Question: Find the horizontal coordinate of the first time the ball hits the ground. The result is rounded down to the nearest integer. Note that when a collision occurs, there is no horizontal energy loss, and the vertical speed is reduced to 0.9 times the original speed.
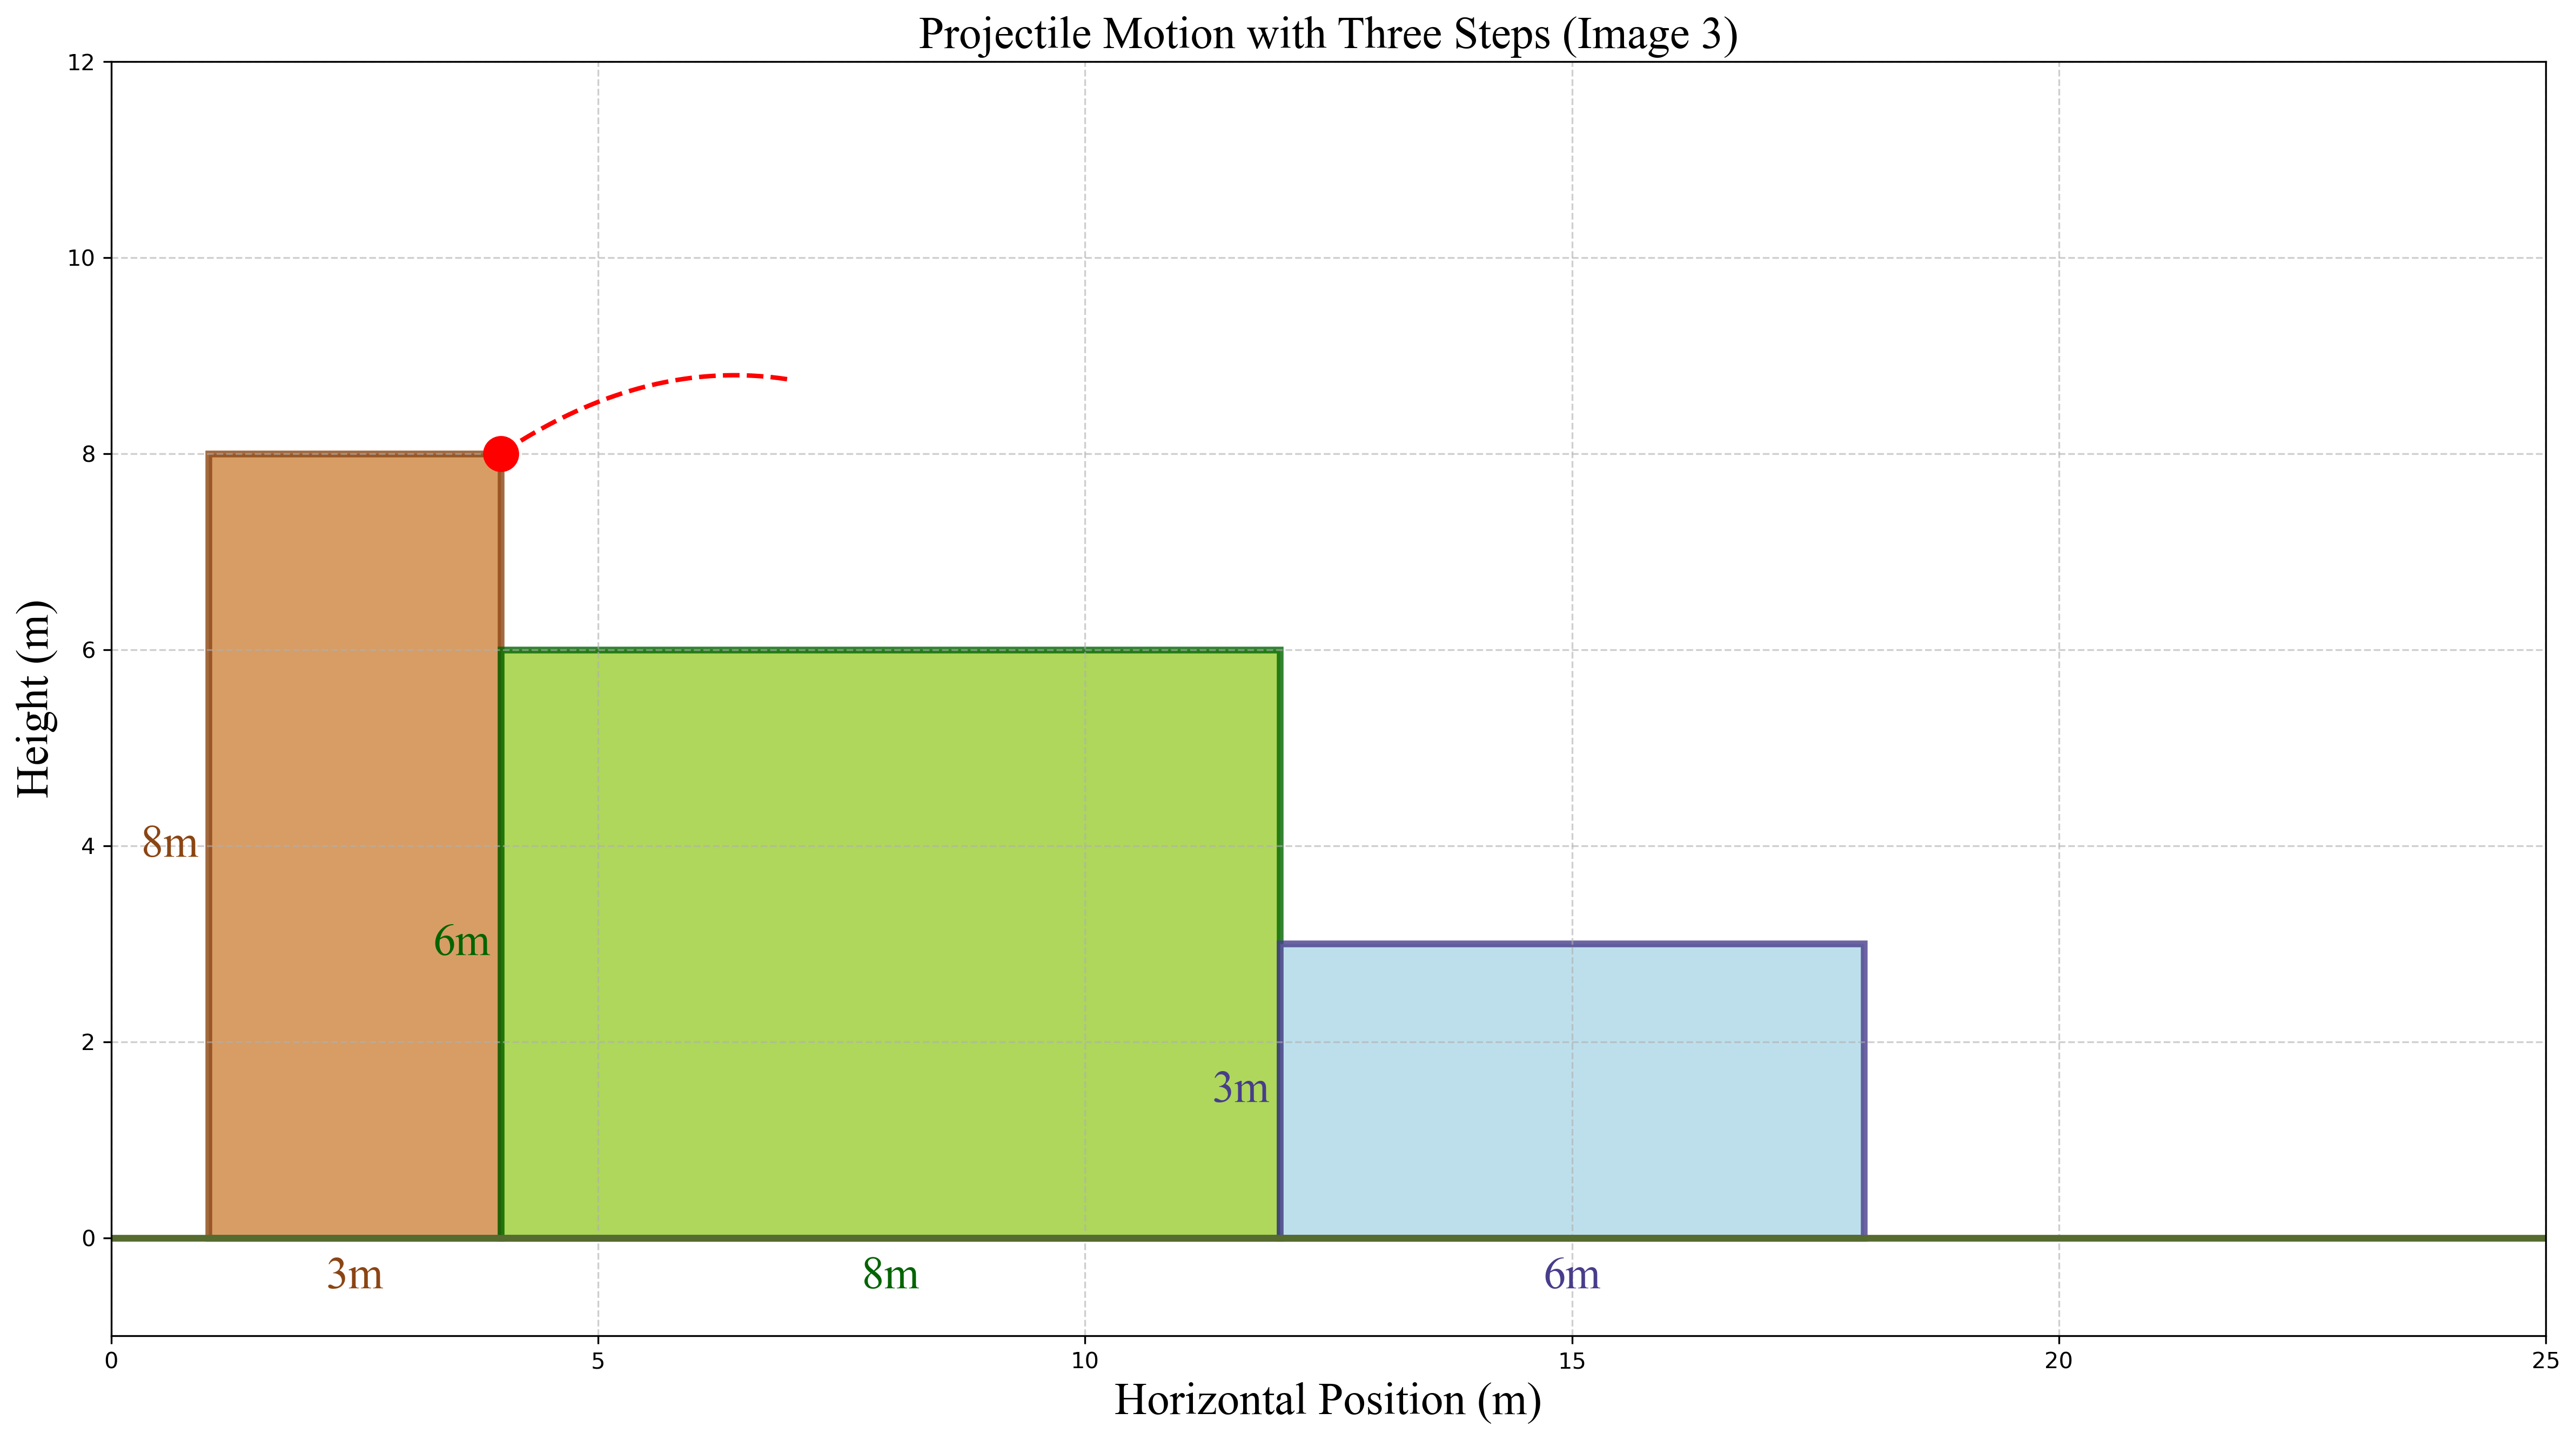
Answer: 22